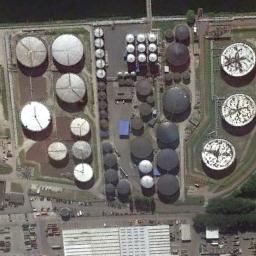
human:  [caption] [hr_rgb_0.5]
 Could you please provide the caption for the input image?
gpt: There are some storage tanks on the grass next to the water .

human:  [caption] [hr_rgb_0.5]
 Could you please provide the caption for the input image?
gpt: There are many neatly arranged storage tanks and many cars in the factory .

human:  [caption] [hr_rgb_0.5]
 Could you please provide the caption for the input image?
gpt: There is a black house beside the storage tanks .

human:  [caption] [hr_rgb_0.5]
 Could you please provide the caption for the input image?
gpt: There are many storage tanks of different sizes .

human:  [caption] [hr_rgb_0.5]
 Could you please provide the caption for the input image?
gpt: There are many storage tanks of different sizes .